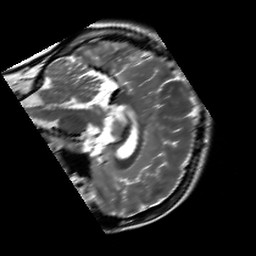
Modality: T2w
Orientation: sagittal
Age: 28
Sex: female
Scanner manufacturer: siemens
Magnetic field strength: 3 T
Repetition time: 7 s
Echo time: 0.09 s